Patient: sex M, age 30
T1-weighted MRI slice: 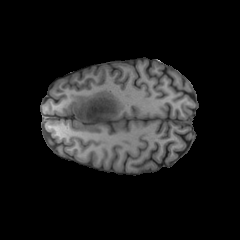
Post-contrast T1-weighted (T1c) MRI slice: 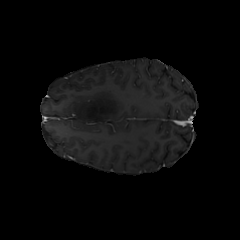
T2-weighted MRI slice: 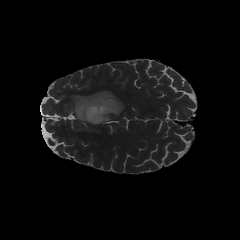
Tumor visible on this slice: yes
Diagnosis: Astrocytoma, IDH-mutant
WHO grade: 2